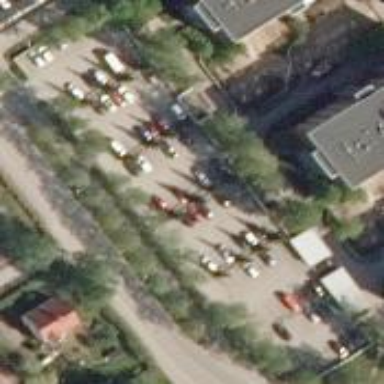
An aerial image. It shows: Parking area with surface.